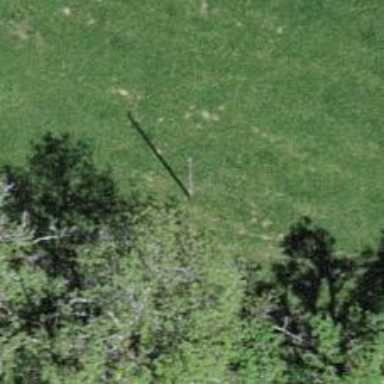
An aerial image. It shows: Power pole.